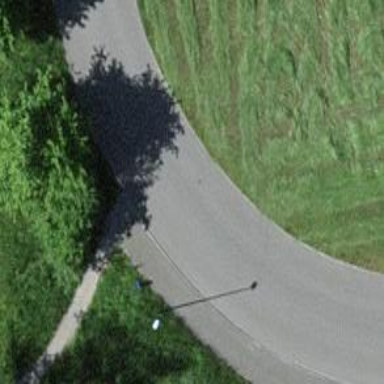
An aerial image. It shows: Residential road with asphalt surface. There is sidewalk on the left side.